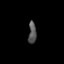
Tissue: skin
Cell type: Epithelial cells
Senescence score: 0.2469
Nuclear area (px): 167
Mean DAPI intensity: 85.234